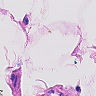
Metastatic tissue present: no